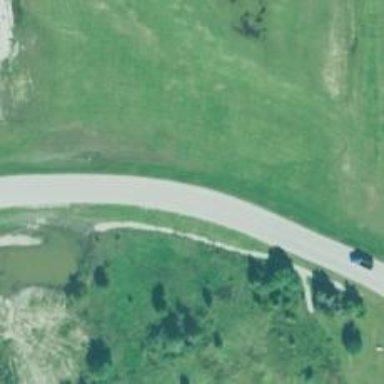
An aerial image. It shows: Service road.